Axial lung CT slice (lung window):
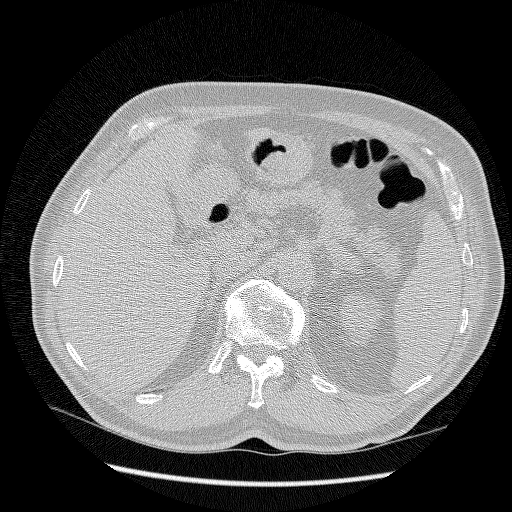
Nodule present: no